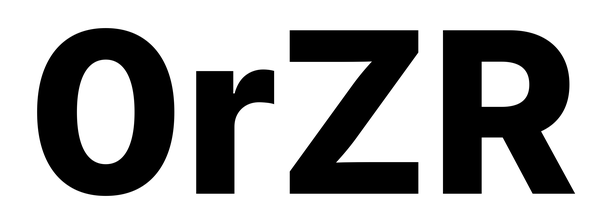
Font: Inter_ExtraBold